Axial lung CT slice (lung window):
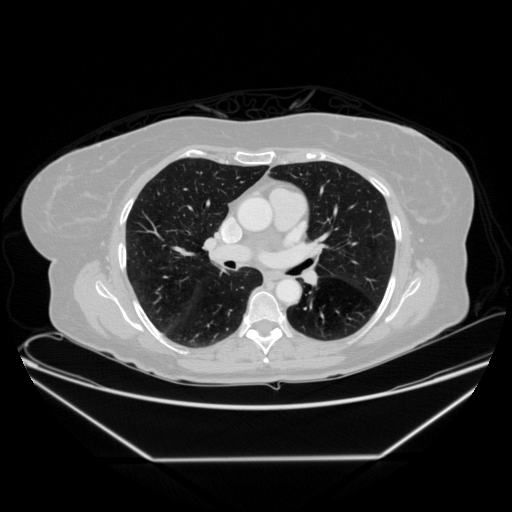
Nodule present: no